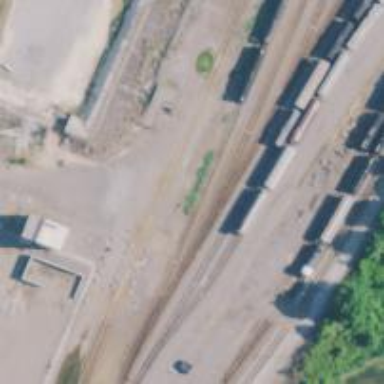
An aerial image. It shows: Rail spur service.